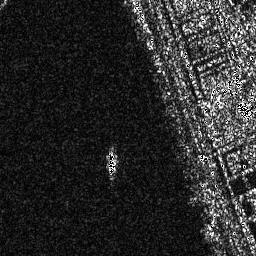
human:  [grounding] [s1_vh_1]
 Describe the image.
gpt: In the satellite image, there is  <ref>1 small ship </ref> <box>[[41, 57, 45, 67, 0]]</box> located at center.